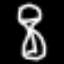
Label: hourglass